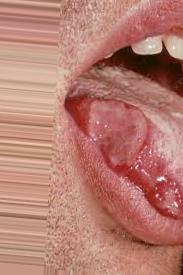
Condition: Mouth Ulcer